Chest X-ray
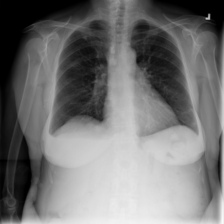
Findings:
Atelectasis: negative
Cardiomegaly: negative
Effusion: negative
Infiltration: negative
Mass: negative
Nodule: negative
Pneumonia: negative
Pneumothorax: negative
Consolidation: negative
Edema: negative
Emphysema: negative
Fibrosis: negative
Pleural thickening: negative
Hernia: negative